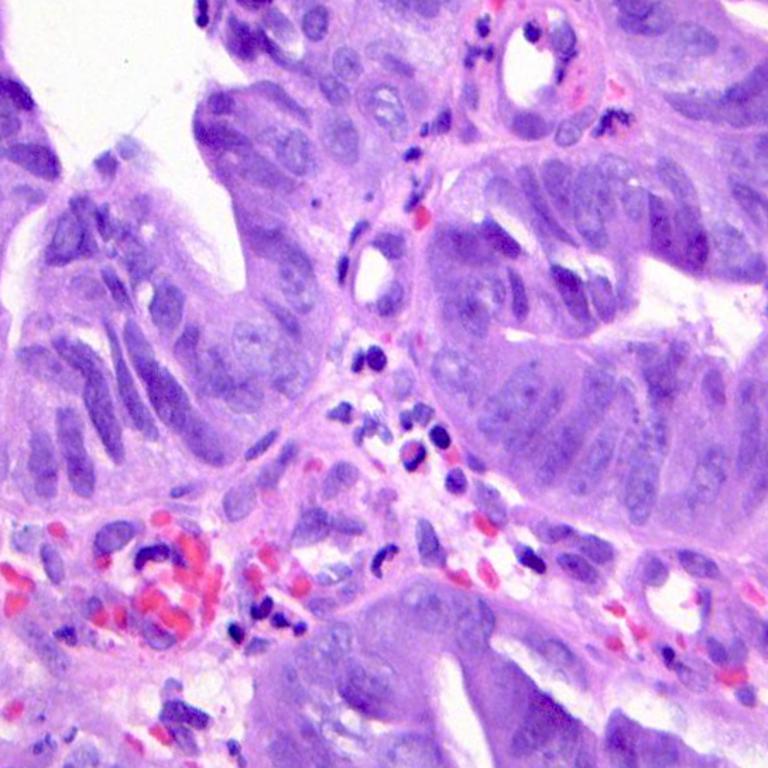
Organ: colon
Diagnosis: adenocarcinomas